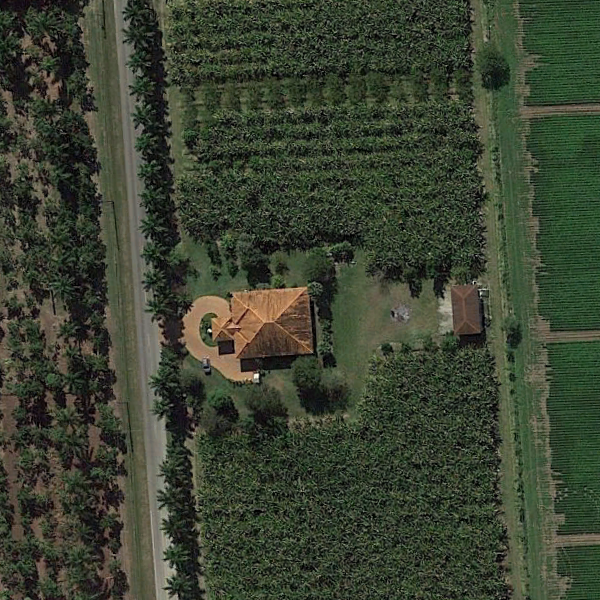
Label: SparseResidential